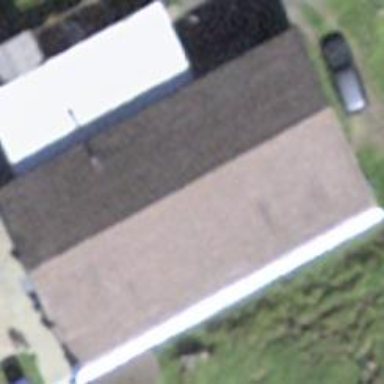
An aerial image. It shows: Restaurant.